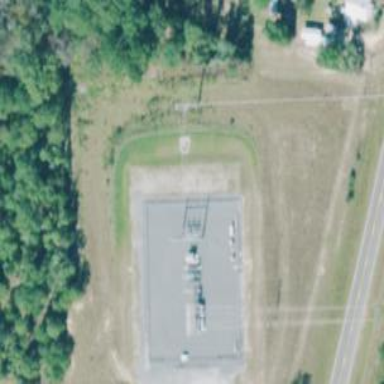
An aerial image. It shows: Distribution power substation secured by fence.